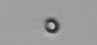
Label: nanoplankton_mix